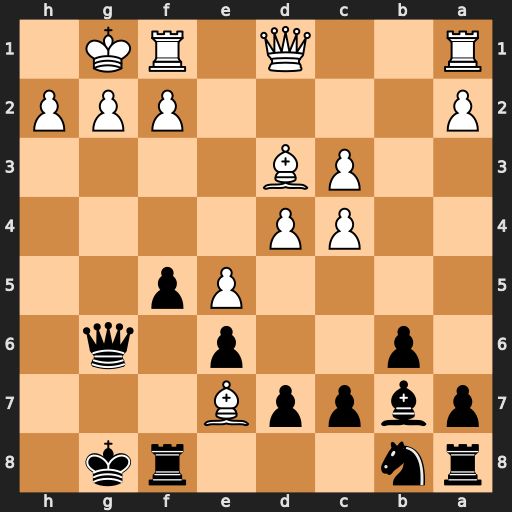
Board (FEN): rn3rk1/pbppB3/1p2p1q1/4Pp2/2PP4/2PB4/P4PPP/R2Q1RK1
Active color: b
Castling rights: -
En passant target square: -
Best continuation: Qxg2#